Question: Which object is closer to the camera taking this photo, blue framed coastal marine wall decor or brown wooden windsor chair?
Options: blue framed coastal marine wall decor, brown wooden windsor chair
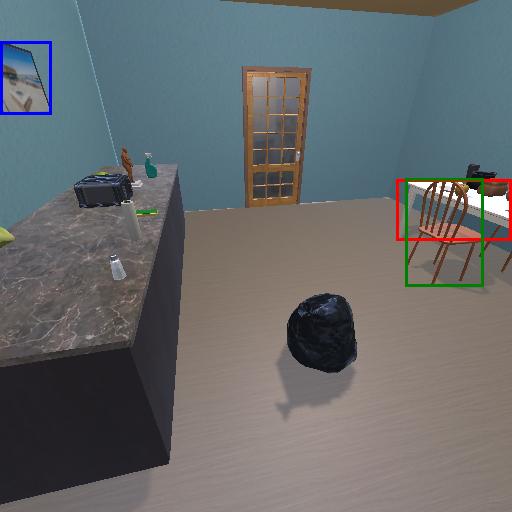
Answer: blue framed coastal marine wall decor